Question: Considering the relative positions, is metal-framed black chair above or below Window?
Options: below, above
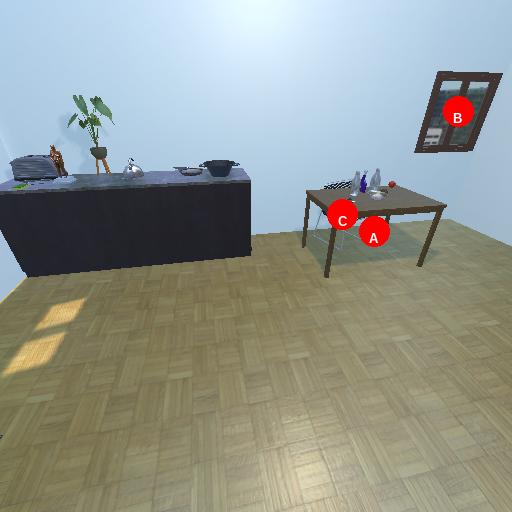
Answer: below